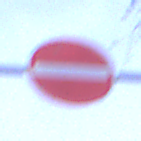
Verkehrszeichen: VerbotDerEinfahrt
Umgebung: Outdoor, Suburban
Tageszeit: SunriseSunset
Wetter: PartlyCloudy
Licht: Natural
Jahreszeit: NotSpecified
Kontrast: LowContrast